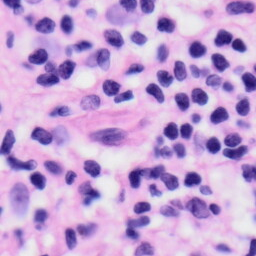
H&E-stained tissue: Skin